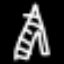
Label: The Eiffel Tower